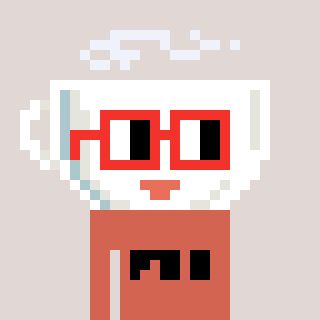
a pixel art character with square red glasses, a mug-shaped head and a peachy-colored body on a warm background